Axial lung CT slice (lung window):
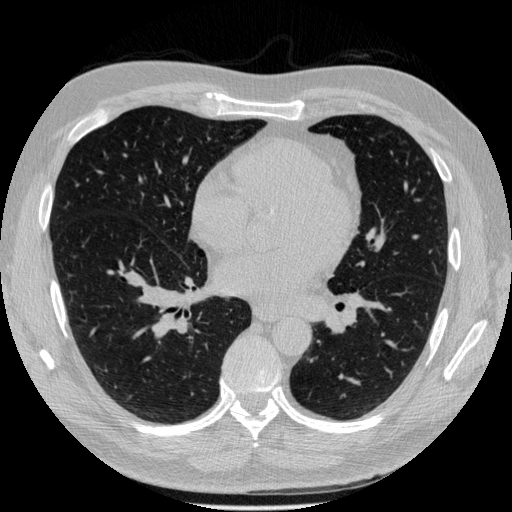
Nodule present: no